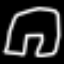
Label: pants